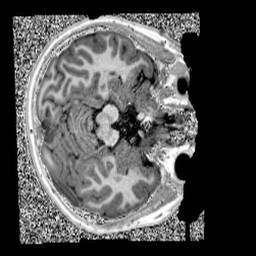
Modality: UNIT1
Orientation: axial
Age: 11
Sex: male
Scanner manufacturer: siemens
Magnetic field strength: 3 T
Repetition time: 4 s
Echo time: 0.00299 s